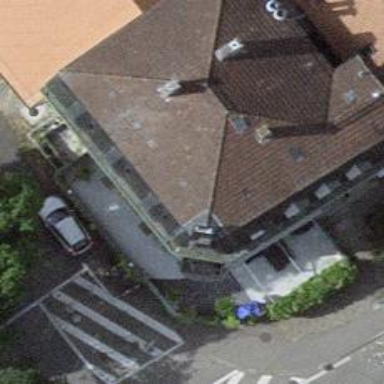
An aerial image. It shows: Café.